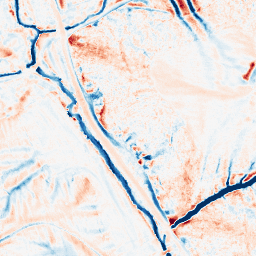
Category: edge_preserving
Decomposition family: median
Decomposition parameters: size: 15
Upsampling method: quartic
Upsampling parameters: scale: 2
Upsampling scale: 2